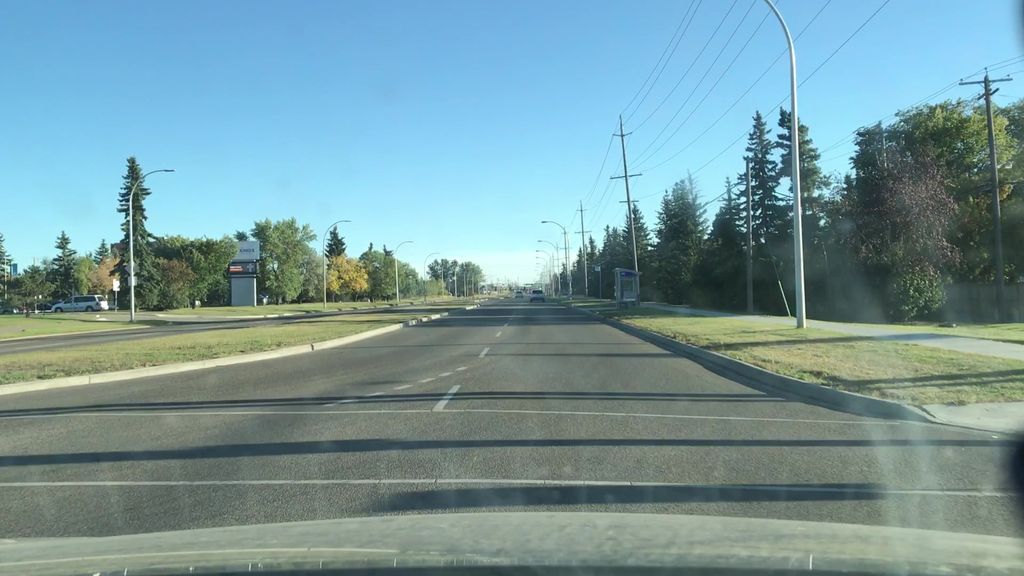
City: edmonton